Aerial crown-view tile of a tropical tree (Barro Colorado Island, Panama), acquired 20250818:
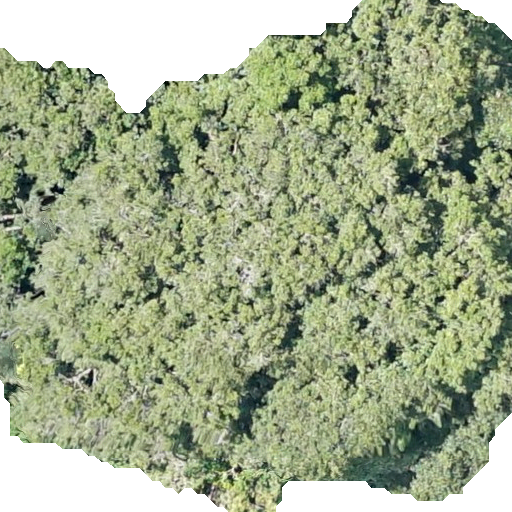
Species: Prioria copaifera
GBIF accepted scientific name: Prioria copaifera
Crown area: 364.18 m²